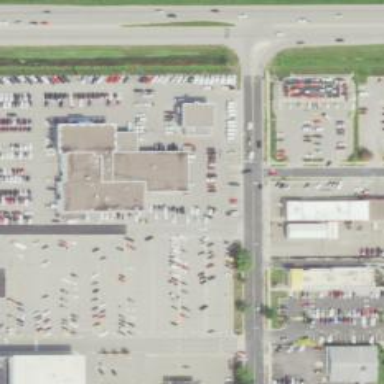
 and used car parking. The surface of the parking area is designated as well."